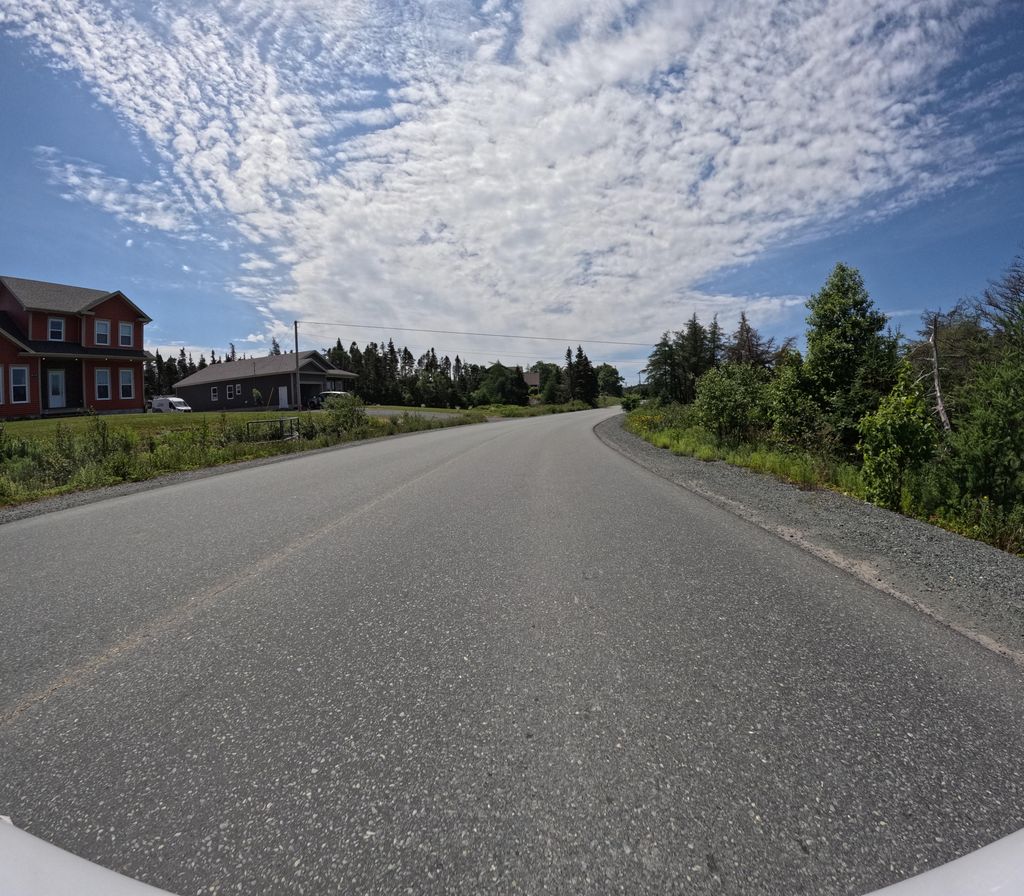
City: st_johns